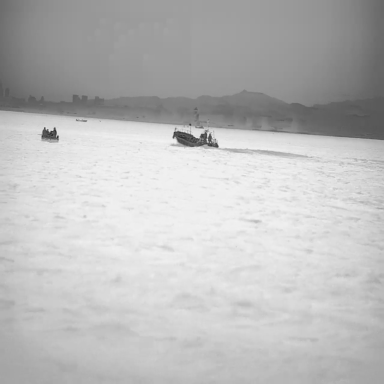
There are four bulk_carriers in the infrared image.